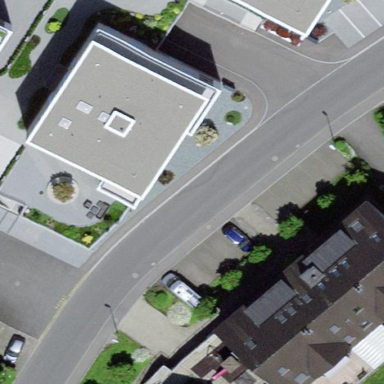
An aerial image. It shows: Building with apartments and flat roof.